Field crop: maize
Growth stage: 2
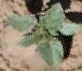
Species: datura